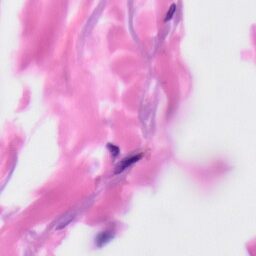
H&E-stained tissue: Skin